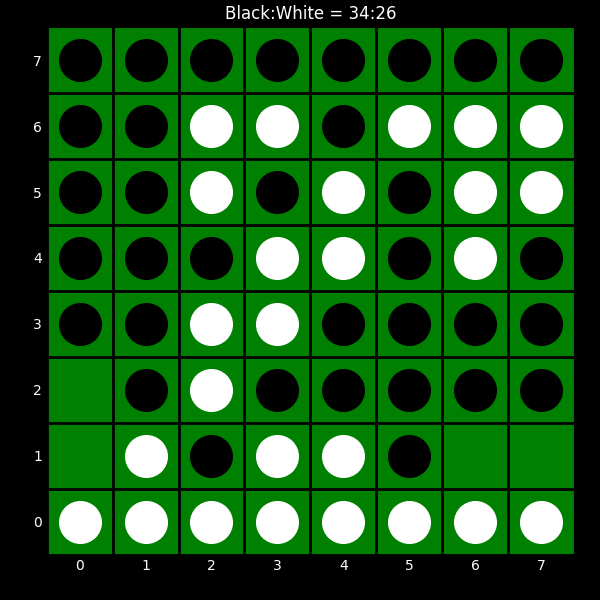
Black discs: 34
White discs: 26